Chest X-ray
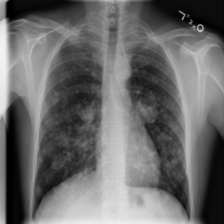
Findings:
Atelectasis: negative
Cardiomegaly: negative
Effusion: negative
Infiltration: negative
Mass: positive
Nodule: positive
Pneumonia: negative
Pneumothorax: negative
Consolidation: negative
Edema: negative
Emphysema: negative
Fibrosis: negative
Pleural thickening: negative
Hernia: negative